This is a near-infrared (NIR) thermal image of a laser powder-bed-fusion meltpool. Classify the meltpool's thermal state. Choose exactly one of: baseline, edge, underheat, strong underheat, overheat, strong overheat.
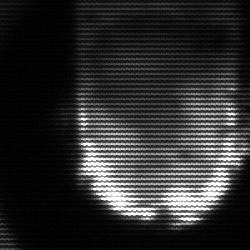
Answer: baseline